Question: this is not a homework question. I'am practicing for an interview.
This is the problem description
Write a method construct that accepts an integer n as a parameter and that constructs a new tree of integers with n nodes numbered 0 through (n - 1) such that an in-order traversal of the tree will produce the values in sequential order. The tree should be balanced in that the number of values in any node's left subtree should always be within one of the number of values in its right subtree. If there is an extra value in one of a node's two subtrees, it should appear in the right subtree.
For example, given a variable tree of type IntTree, the call of tree.construct(7); should produce the first tree shown below. If the call had been tree.construct(10);, the tree's state should be that of the second tree shown below.

Assume that you are adding this method to the IntTree class as defined below:
public class IntTree {
private IntTreeNode overallRoot;
...
}
Here are my initial thoughts
the empty case is easy, you just make the node null. I see that for any n, you need to introduce a new node that has the value of n - 1. I also see that for all the odd ns, the overall Root shifts up by one. I dealt with the problem at the beginning by shifting the entire tree. (that is move the original root to the left, new root to overall Root). To do this you need constant access to overall Root. The problem is when I reach n = 4, I have to introduce a new node 3 to the right of a sub node of the overall node (means I lose access to the overall node). Is there a better way to do this(add and maintain access)?
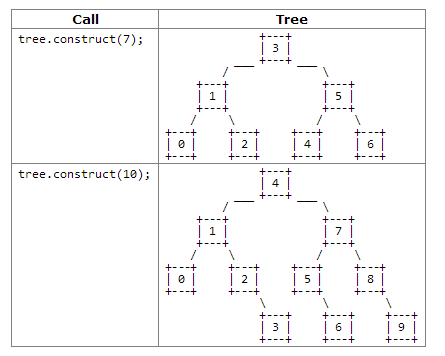
Answer: There are several approaches, but the simplest to work out on the fly in an interview is recursive. For range [a,b] split it into [a,r-1], r, [r+1,b]. Then build a tree with r as the root and recursively build trees for the ranges, making their roots the children. The rest is to make sure the condition on missing children is met. This is just picking 'r' carefully.
'''
class InorderIntegerTree {
Node root;
static class Node {
int val;
Node left, right;
Node(val, left, right) {
this.val = val;
this.left = left;
this.right = right;
}
}
Node make(int a, int b) {
if (a > b) return null;
int r = b + (b - a) / 2;
return new Node(r, make(a, r-1), make(r+1, b));
}
InorderIntegerTree(int n) {
root = make(0, n-1);
}
}
'''